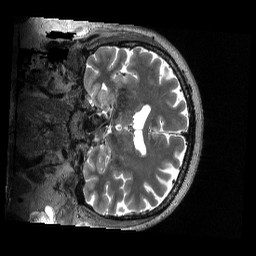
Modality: T2w
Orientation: coronal
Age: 66
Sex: male
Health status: healthy
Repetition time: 3.2 s
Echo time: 0.563 s